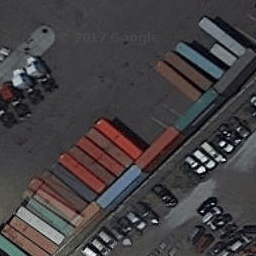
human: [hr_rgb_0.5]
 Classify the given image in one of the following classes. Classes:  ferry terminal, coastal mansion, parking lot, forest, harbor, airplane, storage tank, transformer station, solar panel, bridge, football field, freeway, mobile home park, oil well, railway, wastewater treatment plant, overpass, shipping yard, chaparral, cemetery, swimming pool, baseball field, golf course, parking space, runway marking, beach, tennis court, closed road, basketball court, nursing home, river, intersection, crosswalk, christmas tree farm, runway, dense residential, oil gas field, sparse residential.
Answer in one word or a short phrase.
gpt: shipping yard